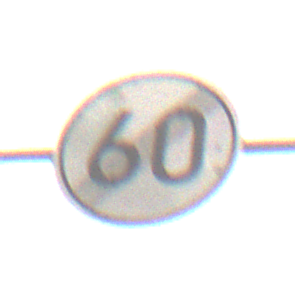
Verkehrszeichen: EndeGeschwindigkeit60
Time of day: MorningAfternoon
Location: Outdoor (Urban)
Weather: PartlyCloudy
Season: NotSpecified
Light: Natural